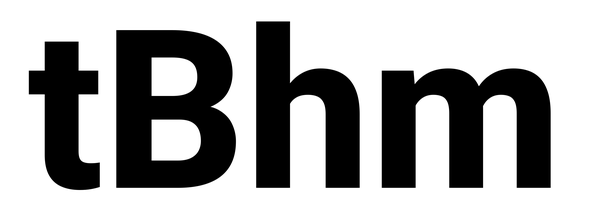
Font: Roboto_ExtraBold